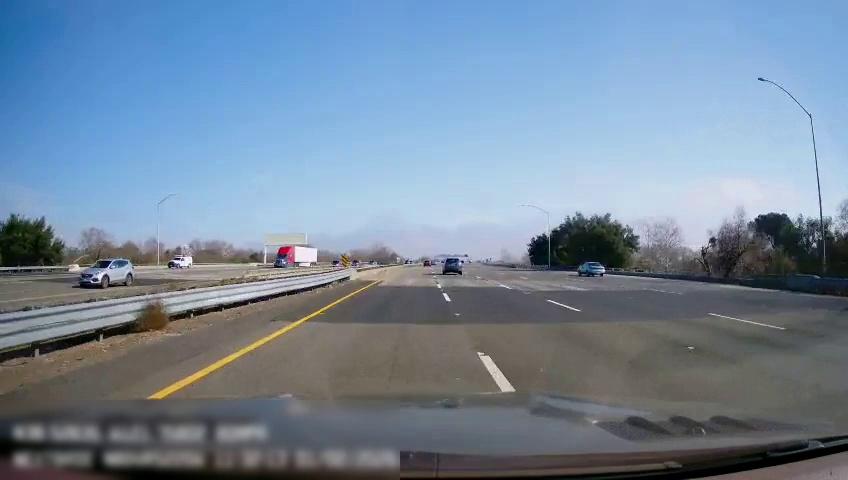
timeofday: Day
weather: Sunny
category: Drivable Space
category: Drivable Space
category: Vehicles | SUV
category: Vehicles | SUV
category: Vehicles | Van
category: Vehicles | Car
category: Vehicles | Truck
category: Vehicles | Car
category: Lanes | Current Lane
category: Lanes | Current Lane
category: Lanes | Alternate Lane
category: Lanes | Alternate Lane
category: Lanes | Alternate Lane
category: Traffic | Signs